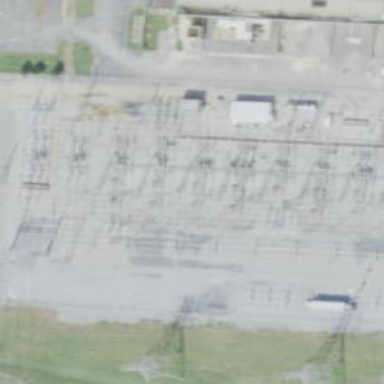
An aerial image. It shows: Switch for power supply.